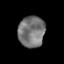
Tissue: prostate
Cell type: T cells
Senescence score: 0.2233
Nuclear area (px): 808
Mean DAPI intensity: 118.116